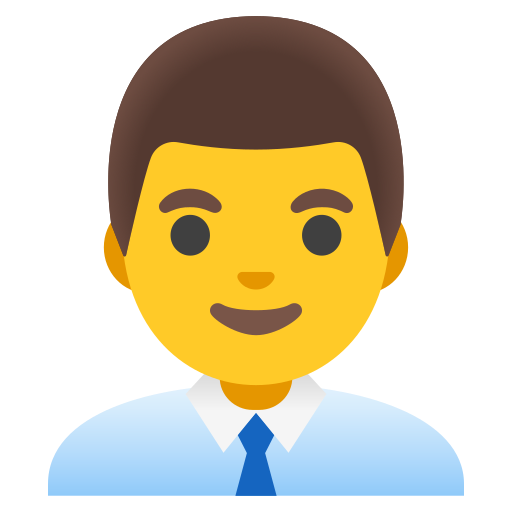
Emoji: 👨‍💼